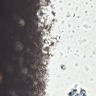
Metastatic tissue present: no